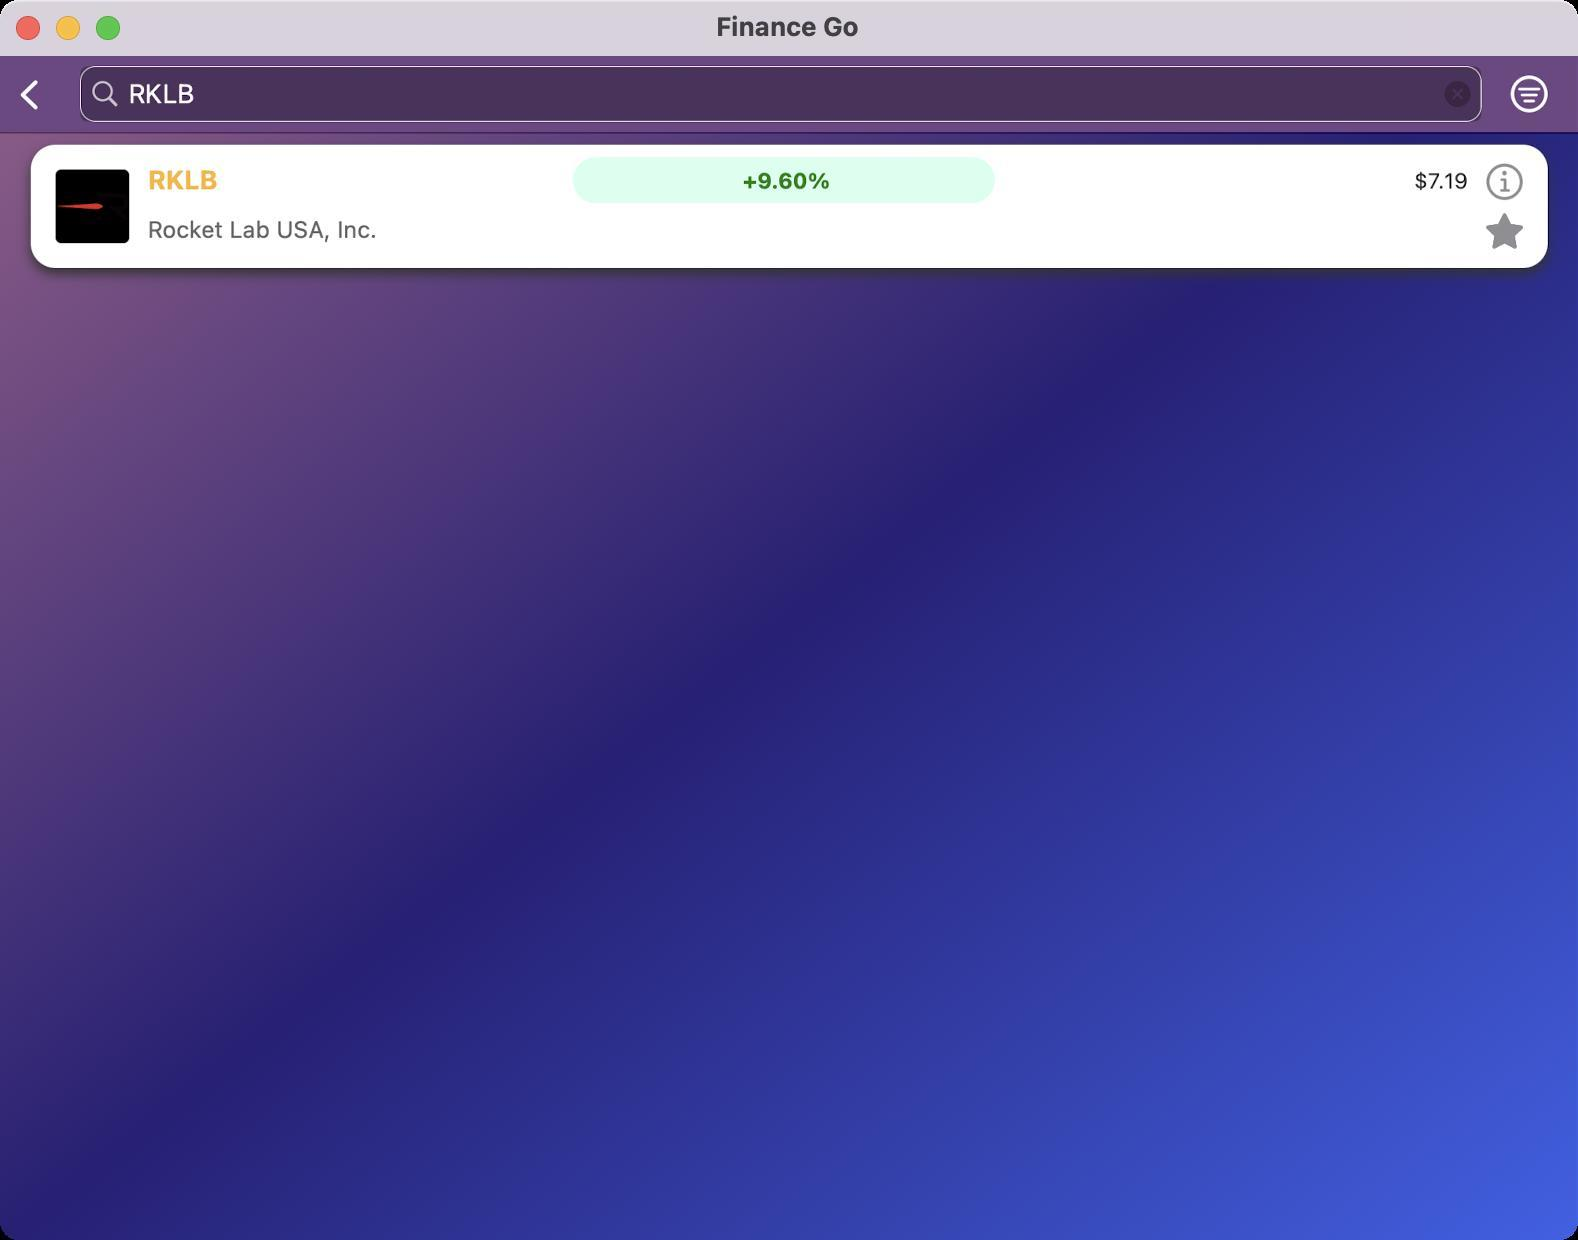
Accessibility tree:
{"name": "Finance_Go", "role": "AXWindow", "description": null, "role_description": "standard window", "value": null, "position": "352.00;95.00", "size": "789;620", "children": [{"name": null, "role": "AXGroup", "description": null, "role_description": "group", "value": null, "position": "0.00;0.00", "size": "789;620", "children": [{"name": null, "role": "AXGroup", "description": null, "role_description": "group", "value": null, "position": "0.00;0.00", "size": "789;621", "children": [{"name": null, "role": "AXGroup", "description": null, "role_description": "group", "value": null, "position": "0.00;0.00", "size": "789;621", "children": [{"name": null, "role": "AXGroup", "description": null, "role_description": "Nav bar", "value": null, "position": "0.00;27.72", "size": "789;38", "children": [{"name": null, "role": "AXButton", "description": "Back", "role_description": "back button", "value": null, "position": "0.00;30.03", "size": "34;34", "children": []}, {"name": null, "role": "AXTextField", "description": null, "role_description": "search text field", "value": "RKLB", "position": "40.04;33.11", "size": "701;28", "children": []}, {"name": null, "role": "AXButton", "description": "nav filter menu", "role_description": "button", "value": null, "position": "746.90;30.03", "size": "33;34", "children": []}]}, {"name": null, "role": "AXGroup", "description": null, "role_description": "group", "value": null, "position": "0.00;0.00", "size": "789;621", "children": [{"name": null, "role": "AXGroup", "description": null, "role_description": "group", "value": null, "position": "0.00;0.00", "size": "789;621", "children": [{"name": null, "role": "AXGroup", "description": null, "role_description": "table", "value": null, "position": "0.00;0.00", "size": "789;621", "children": [{"name": null, "role": "AXGroup", "description": null, "role_description": "group", "value": "", "position": "0.00;66.22", "size": "789;74", "children": [{"name": null, "role": "AXStaticText", "description": "RKLB, +9.60%, $7.19, Rocket Lab USA, Inc.", "role_description": "text", "value": "", "position": "0.00;66.22", "size": "789;74", "children": []}, {"name": null, "role": "AXButton", "description": "icon info", "role_description": "button", "value": null, "position": "743.05;81.62", "size": "18;18", "children": []}, {"name": null, "role": "AXButton", "description": "icon star", "role_description": "button", "value": null, "position": "743.05;106.26", "size": "18;18", "children": []}]}]}]}]}]}]}]}, {"name": null, "role": "AXButton", "description": null, "role_description": "close button", "value": null, "position": "7.00;6.00", "size": "14;16", "children": []}, {"name": null, "role": "AXButton", "description": null, "role_description": "full screen button", "value": null, "position": "47.00;6.00", "size": "14;16", "children": [{"name": null, "role": "AXGroup", "description": null, "role_description": "group", "value": null, "position": "47.00;6.00", "size": "14;16", "children": [{"name": null, "role": "AXGroup", "description": null, "role_description": "group", "value": null, "position": "47.00;6.00", "size": "14;16", "children": []}]}]}, {"name": null, "role": "AXButton", "description": null, "role_description": "minimize button", "value": null, "position": "27.00;6.00", "size": "14;16", "children": []}, {"name": null, "role": "AXStaticText", "description": null, "role_description": "text", "value": "Finance Go", "position": "356.00;5.00", "size": "76;16", "children": []}]}